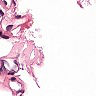
Metastatic tissue present: no